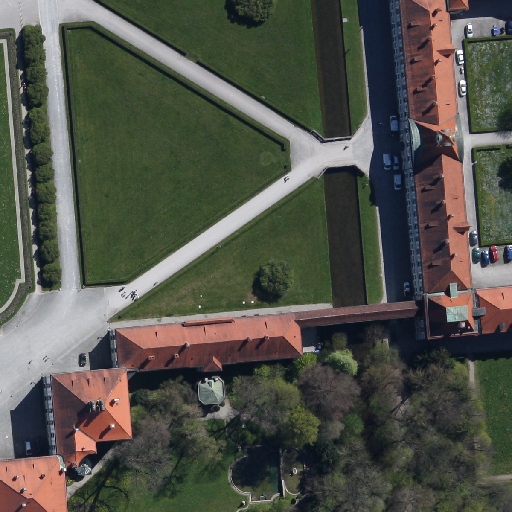
Referring expression: vehicle driving on the road